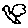
Label: bird